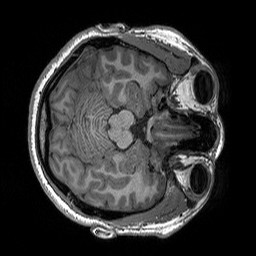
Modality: T1w
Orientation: axial
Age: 27
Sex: female
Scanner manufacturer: siemens
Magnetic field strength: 3 T
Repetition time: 2.3 s
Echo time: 0.00298 s